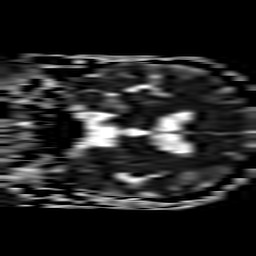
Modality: ADC
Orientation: coronal
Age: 59
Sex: male
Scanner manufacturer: philips
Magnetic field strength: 3 T
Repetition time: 3.084 s
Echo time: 0.076 s